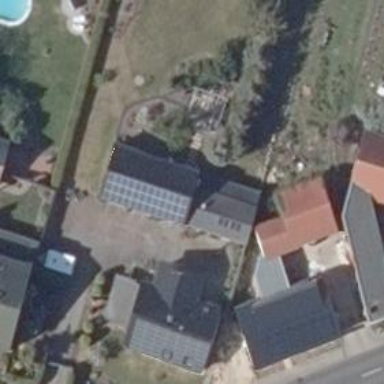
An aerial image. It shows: Solar power generator using photovoltaic panels.